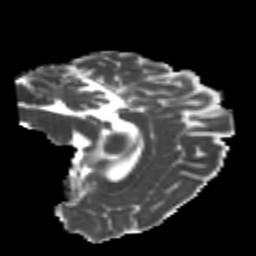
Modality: MD
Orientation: sagittal
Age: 26
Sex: female
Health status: healthy
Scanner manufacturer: philips
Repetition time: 7.385 s
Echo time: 0.08599 s